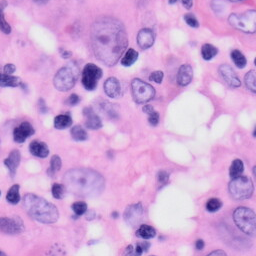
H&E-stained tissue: Skin